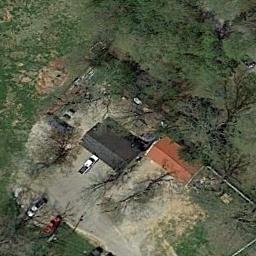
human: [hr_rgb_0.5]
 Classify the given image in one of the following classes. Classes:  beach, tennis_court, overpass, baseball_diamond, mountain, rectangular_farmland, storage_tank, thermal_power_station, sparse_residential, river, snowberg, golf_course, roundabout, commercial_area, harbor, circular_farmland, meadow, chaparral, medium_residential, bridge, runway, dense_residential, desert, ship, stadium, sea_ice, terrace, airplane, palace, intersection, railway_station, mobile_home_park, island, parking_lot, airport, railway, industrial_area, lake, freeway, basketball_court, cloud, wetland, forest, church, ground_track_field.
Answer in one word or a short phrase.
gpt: sparse_residential